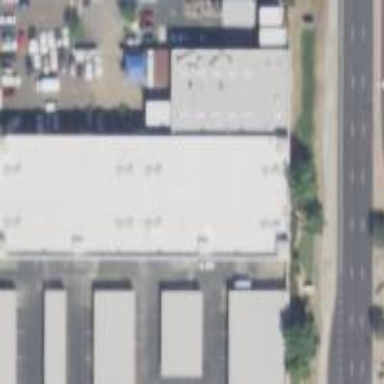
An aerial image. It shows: Building used as car repair shop.